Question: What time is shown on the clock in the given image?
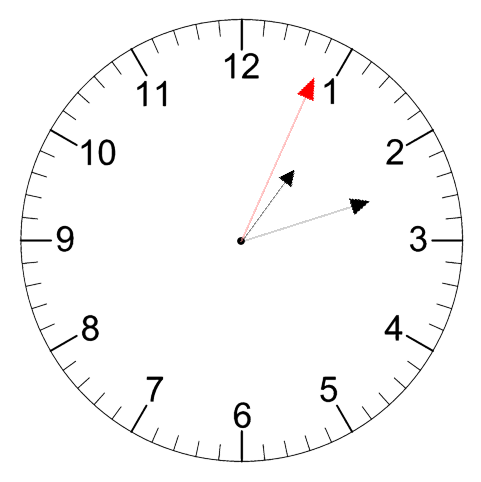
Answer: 01:12:04